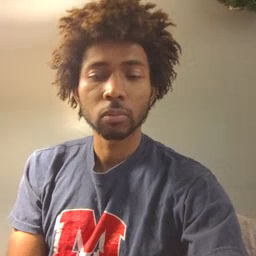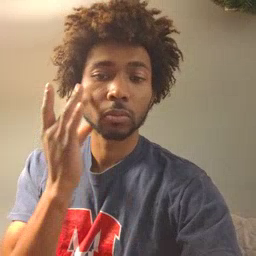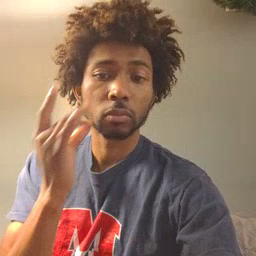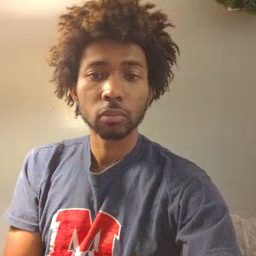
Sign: kitty